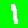
Digit: 1